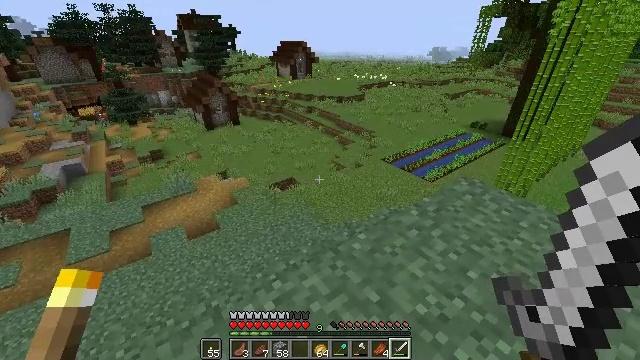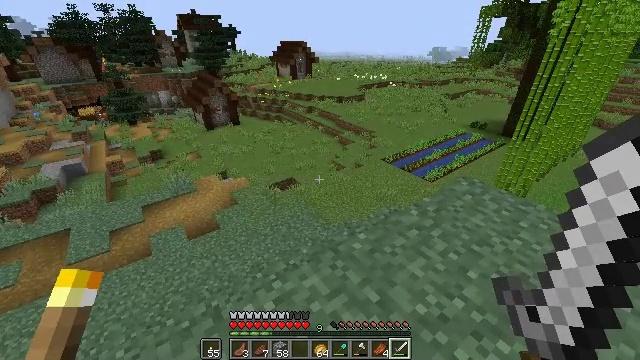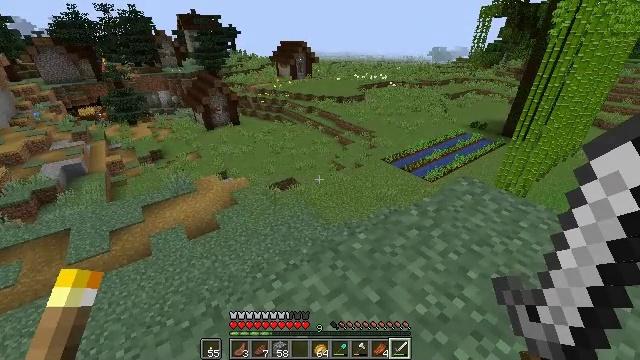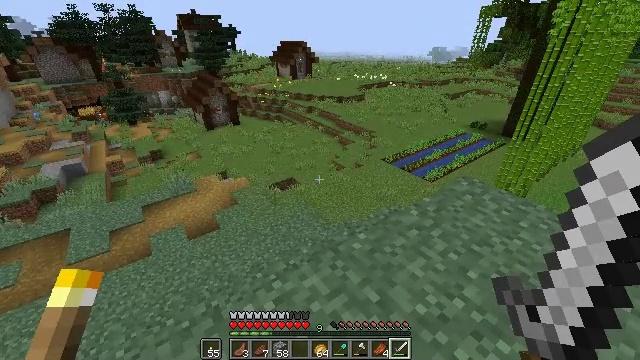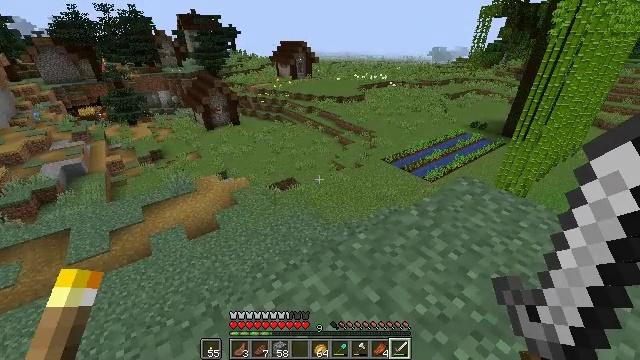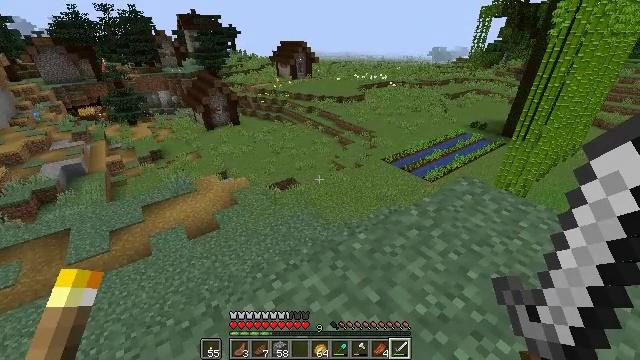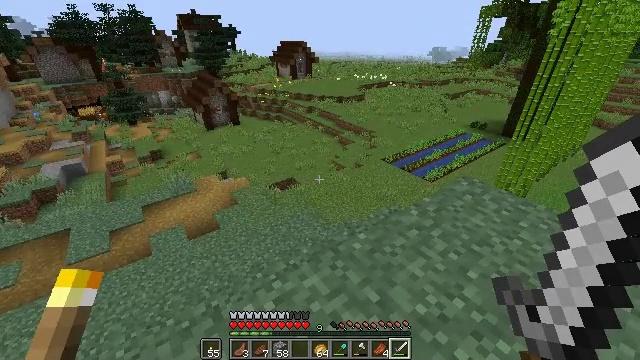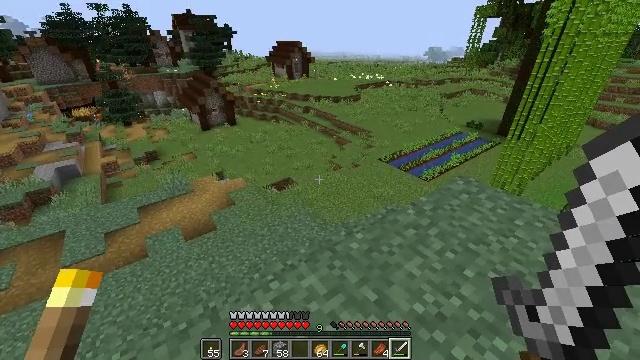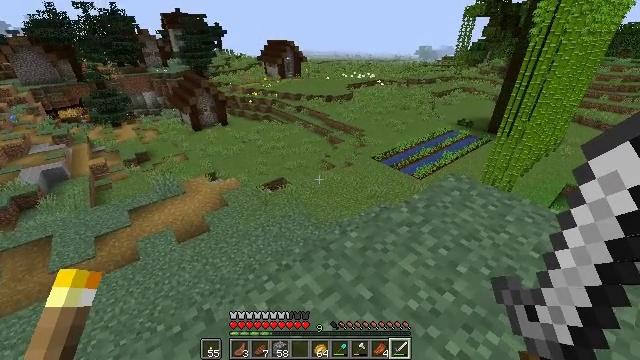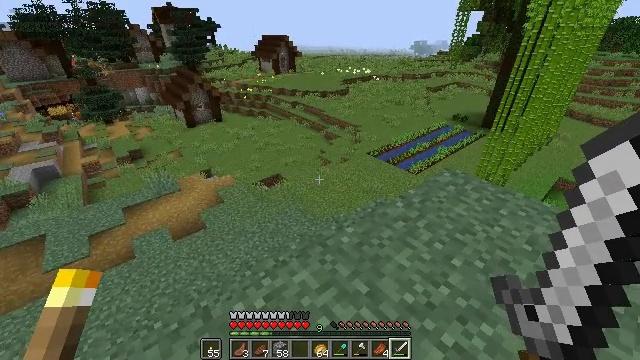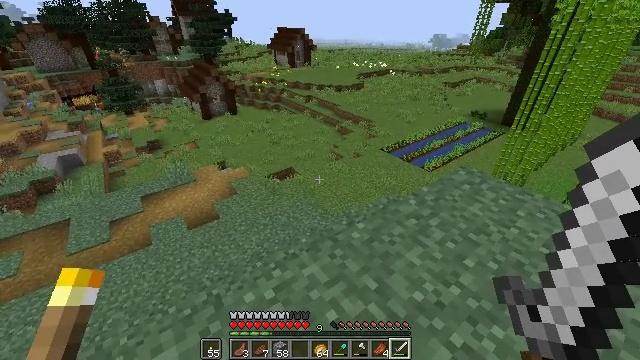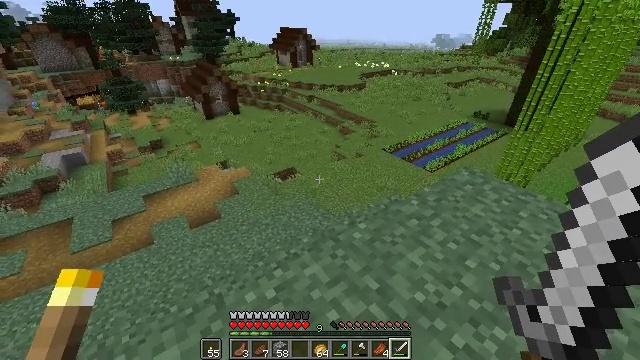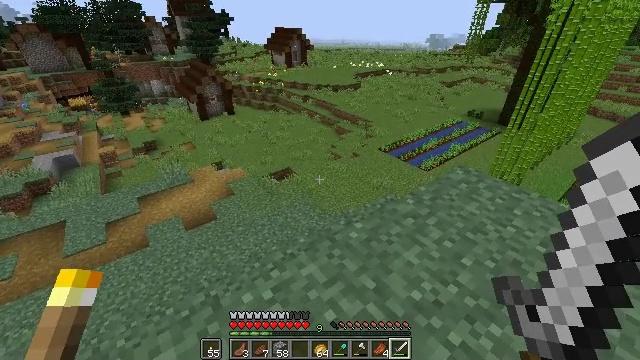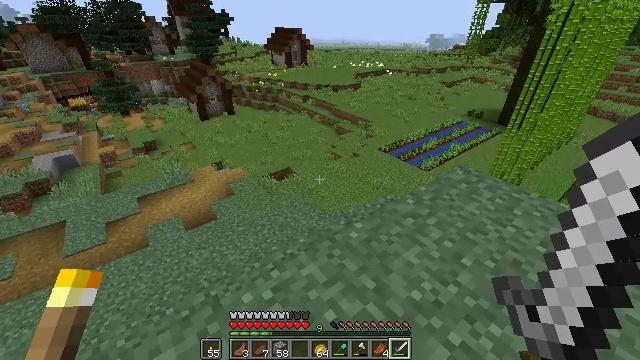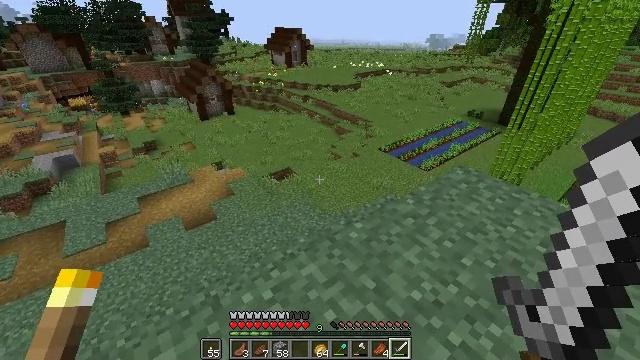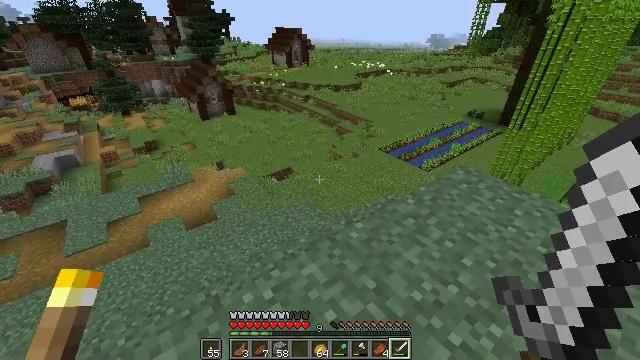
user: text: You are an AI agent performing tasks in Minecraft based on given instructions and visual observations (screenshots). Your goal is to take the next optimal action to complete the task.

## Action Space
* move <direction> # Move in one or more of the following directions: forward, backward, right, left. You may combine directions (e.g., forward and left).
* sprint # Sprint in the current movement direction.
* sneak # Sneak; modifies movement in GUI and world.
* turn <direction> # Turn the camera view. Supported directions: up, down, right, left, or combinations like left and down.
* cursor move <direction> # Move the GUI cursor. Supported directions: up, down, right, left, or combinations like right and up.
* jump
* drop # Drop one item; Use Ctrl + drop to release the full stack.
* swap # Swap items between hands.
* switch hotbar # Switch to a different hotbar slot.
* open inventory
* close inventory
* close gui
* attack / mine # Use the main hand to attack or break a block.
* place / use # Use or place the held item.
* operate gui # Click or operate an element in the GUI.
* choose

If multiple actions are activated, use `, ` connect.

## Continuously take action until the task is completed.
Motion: motion action
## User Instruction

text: Open the furnace and bake a potato.
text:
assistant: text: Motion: no_op
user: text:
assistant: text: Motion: no_op
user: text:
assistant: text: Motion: no_op
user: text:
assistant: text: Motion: no_op
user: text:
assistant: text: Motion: no_op
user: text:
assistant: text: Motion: no_op
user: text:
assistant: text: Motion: no_op
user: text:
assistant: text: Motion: turn right
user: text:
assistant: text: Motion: turn right
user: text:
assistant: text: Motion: turn left and down
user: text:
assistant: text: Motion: no_op
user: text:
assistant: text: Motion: turn right
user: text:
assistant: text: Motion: no_op
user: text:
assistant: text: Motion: no_op
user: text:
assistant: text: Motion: no_op
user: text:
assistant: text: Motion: no_op
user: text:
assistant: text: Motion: no_op
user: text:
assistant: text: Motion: turn right
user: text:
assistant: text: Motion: turn right
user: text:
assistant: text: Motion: turn right
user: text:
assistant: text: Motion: turn right
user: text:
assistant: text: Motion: turn right
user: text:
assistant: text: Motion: no_op
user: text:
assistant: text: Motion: no_op
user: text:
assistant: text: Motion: no_op
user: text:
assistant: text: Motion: no_op
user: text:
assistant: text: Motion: no_op
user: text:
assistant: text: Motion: no_op
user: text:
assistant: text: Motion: no_op
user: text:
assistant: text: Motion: no_op